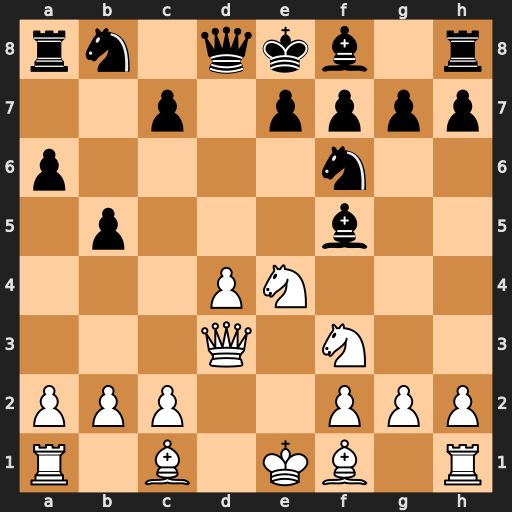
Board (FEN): rn1qkb1r/2p1pppp/p4n2/1p3b2/3PN3/3Q1N2/PPP2PPP/R1B1KB1R
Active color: w
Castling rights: KQkq
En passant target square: -
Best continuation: Nxf6+ exf6 Qxf5